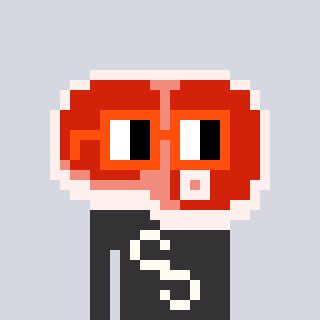
a pixel art character with square orange glasses, a steak-shaped head and a grayscale-colored body on a cool background